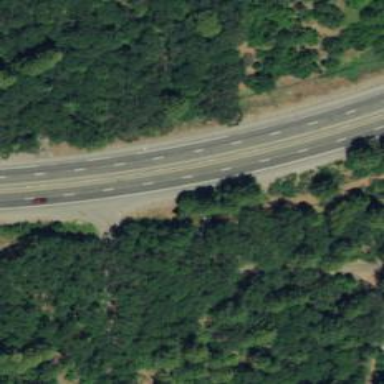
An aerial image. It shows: Trunk highway with expressway features.